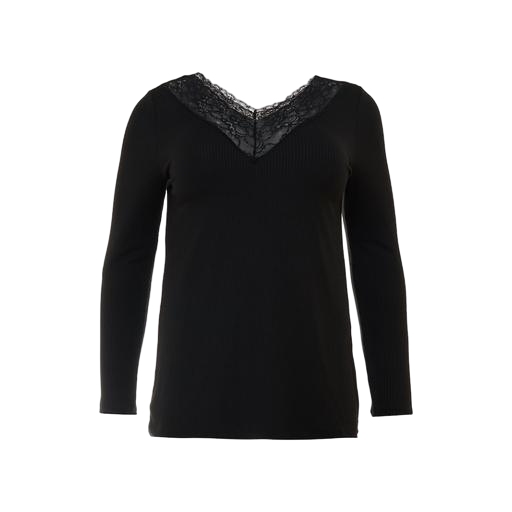
black lace-trim long-sleeve pajama top, black eliza long-sleeved top, long-sleeve top, white background